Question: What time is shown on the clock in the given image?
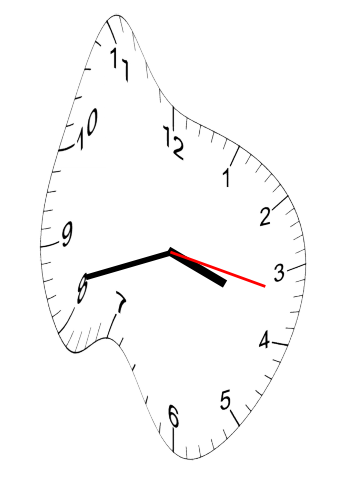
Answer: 03:42:17